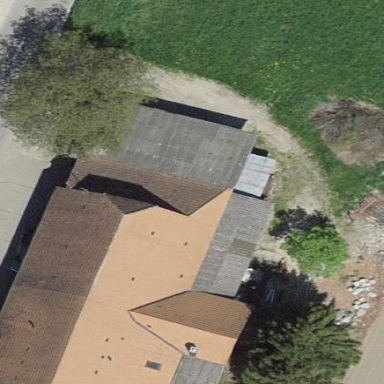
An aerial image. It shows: Farm building.